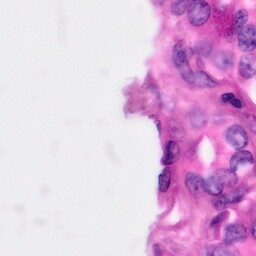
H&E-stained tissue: Pancreatic